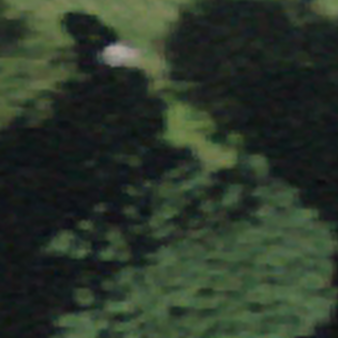
Label: other